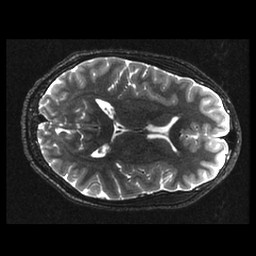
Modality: T2w
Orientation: axial
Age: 16
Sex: male
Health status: ill
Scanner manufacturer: ge
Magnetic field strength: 3 T
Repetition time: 7.5 s
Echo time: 0.1015 s